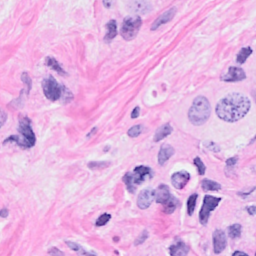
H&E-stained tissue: Breast